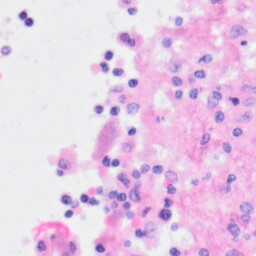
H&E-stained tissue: Kidney